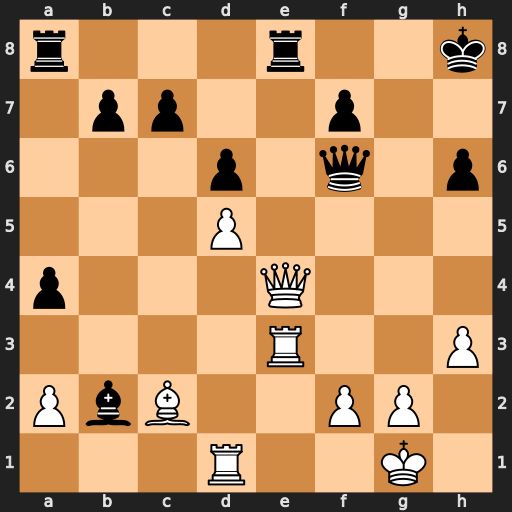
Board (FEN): r3r2k/1pp2p2/3p1q1p/3P4/p3Q3/4R2P/PbB2PP1/3R2K1
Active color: w
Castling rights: -
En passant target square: -
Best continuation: Qh7#